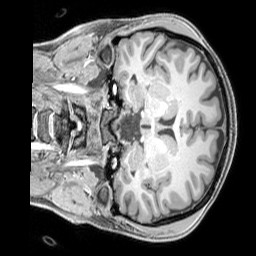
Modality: T1w
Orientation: coronal
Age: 22
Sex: female
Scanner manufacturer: siemens
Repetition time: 2.3 s
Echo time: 0.00226 s